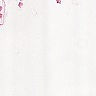
Metastatic tissue present: no